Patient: sex F, age 29
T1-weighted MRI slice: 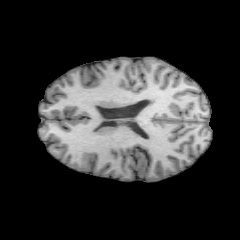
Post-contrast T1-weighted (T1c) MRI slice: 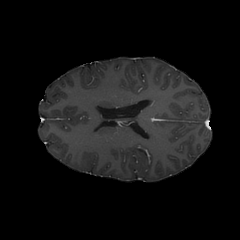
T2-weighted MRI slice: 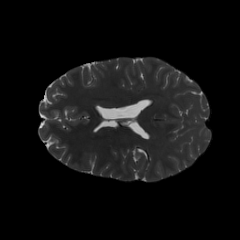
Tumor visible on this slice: no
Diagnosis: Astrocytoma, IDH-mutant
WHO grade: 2